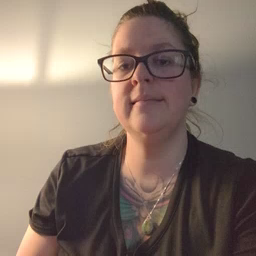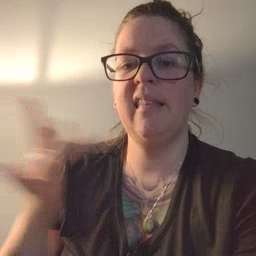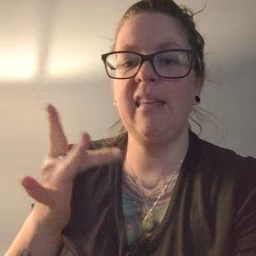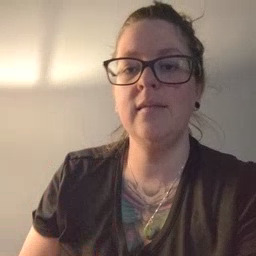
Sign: yucky